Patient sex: M
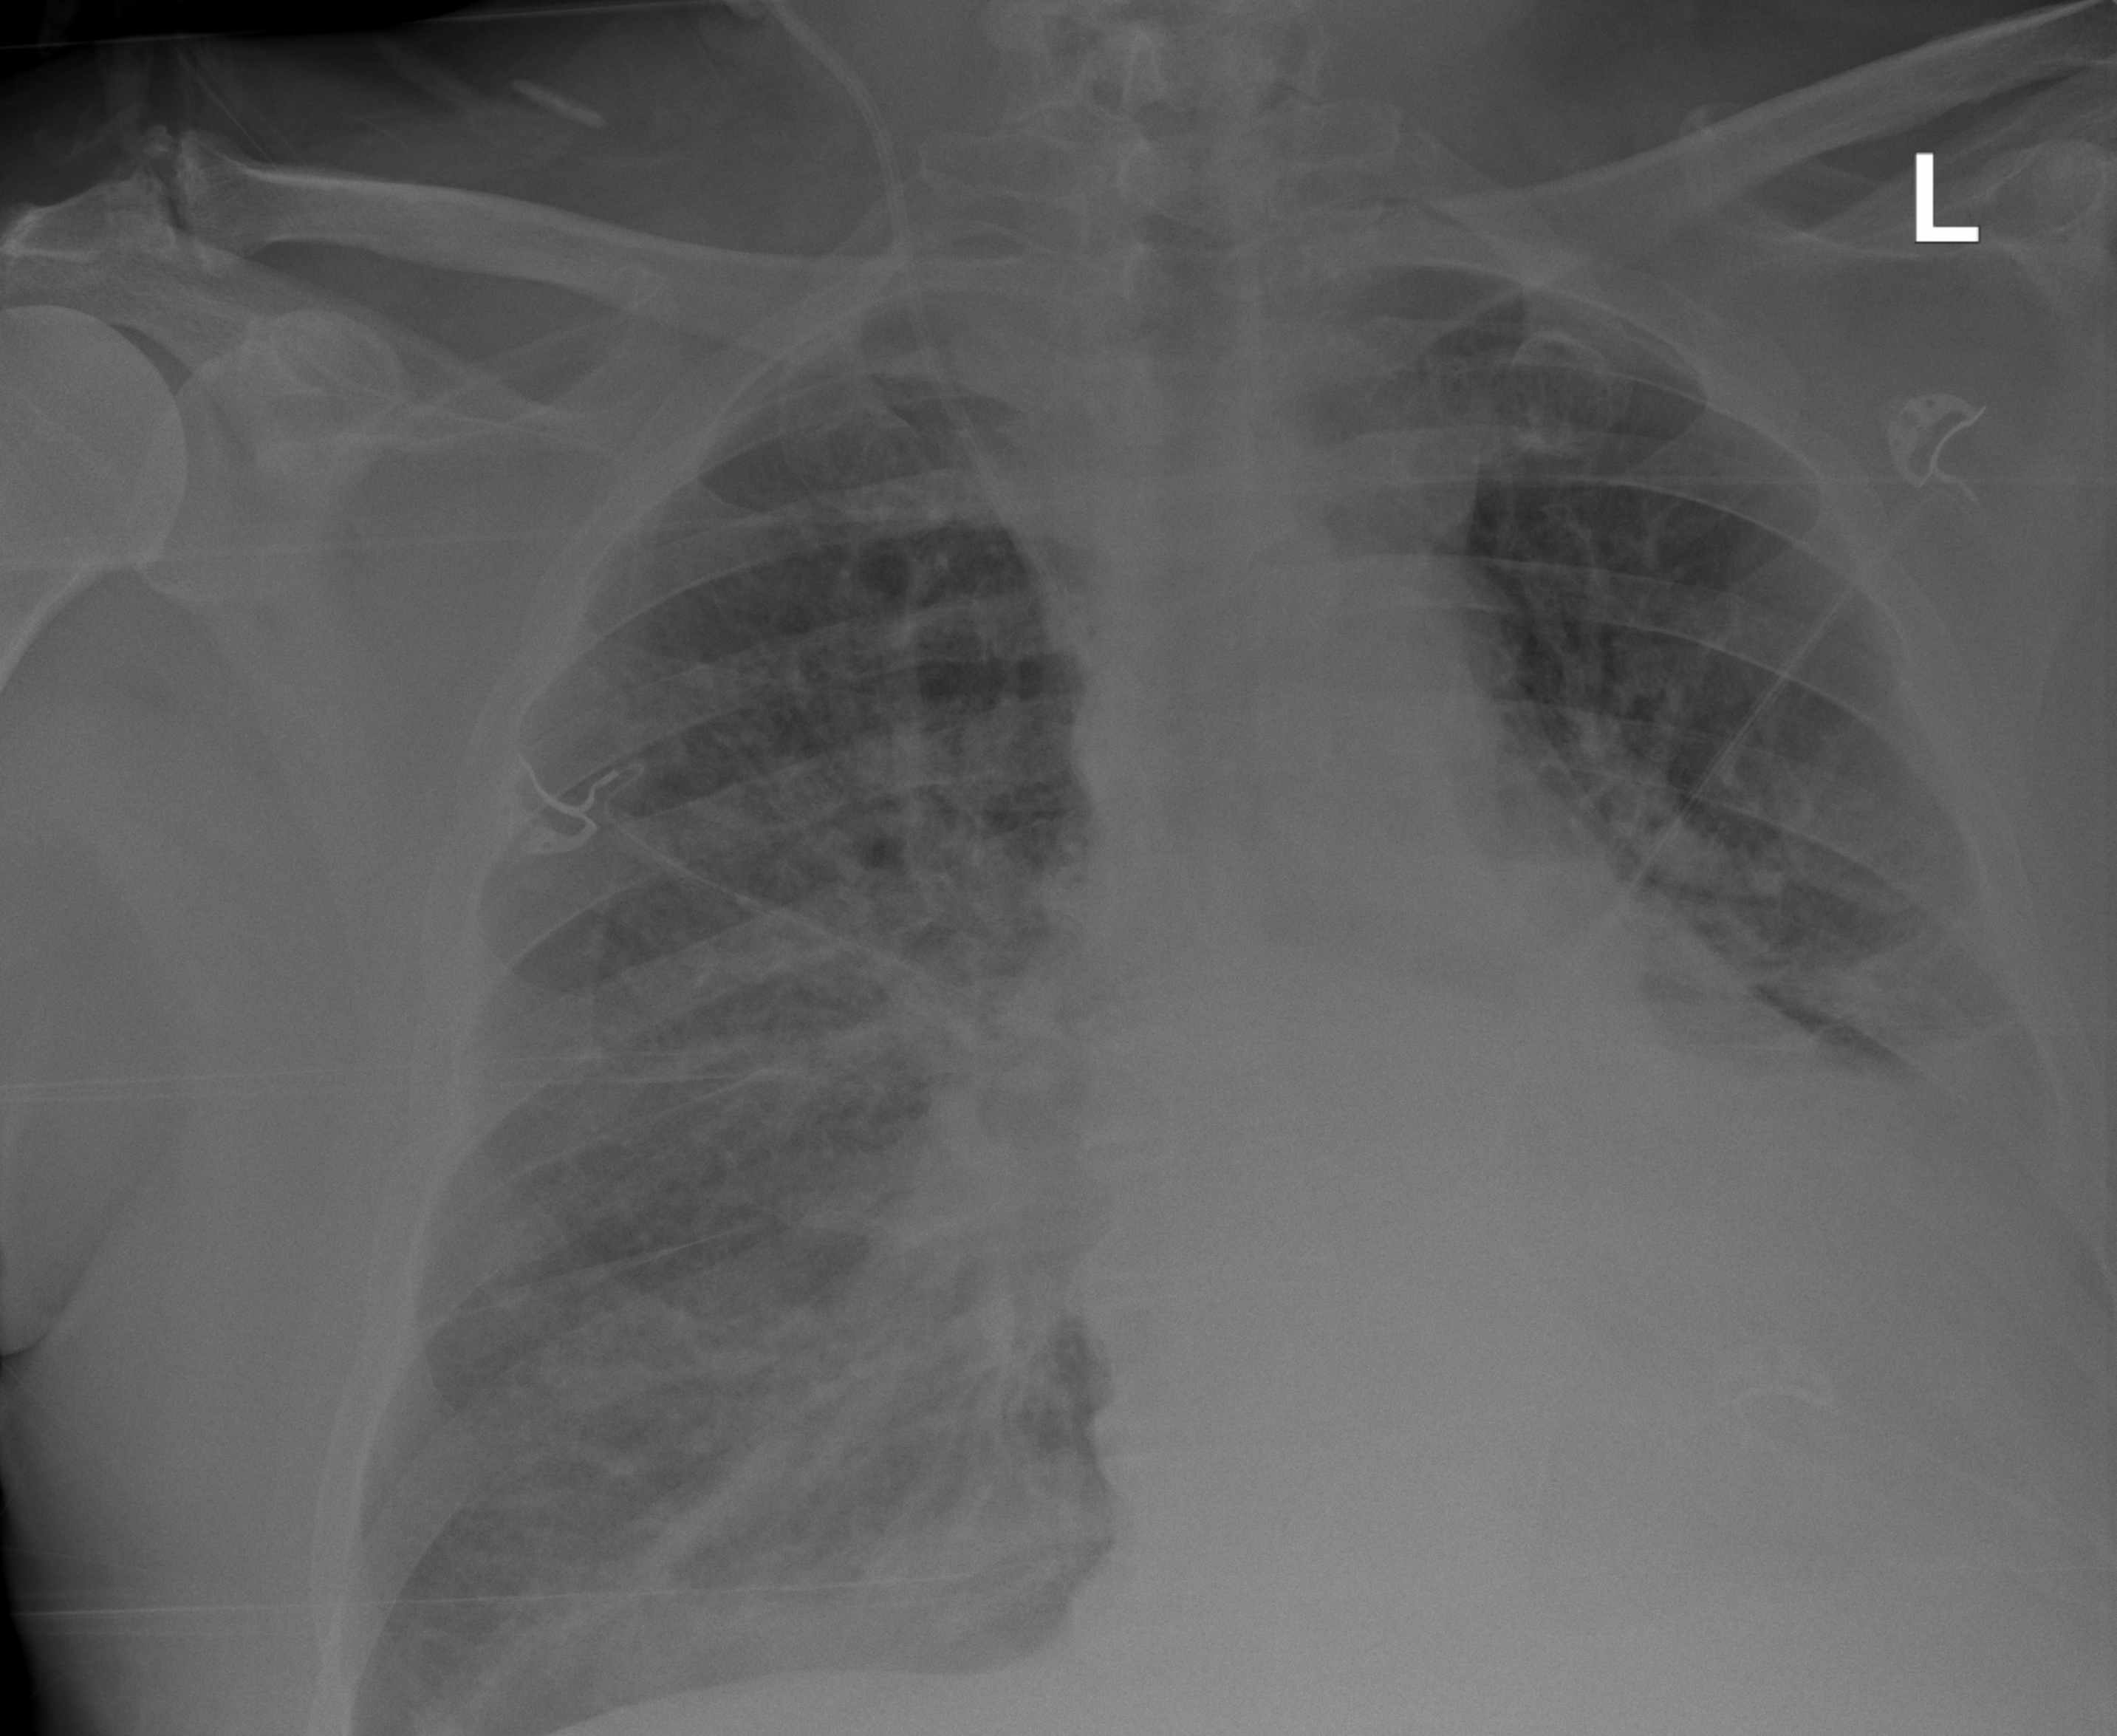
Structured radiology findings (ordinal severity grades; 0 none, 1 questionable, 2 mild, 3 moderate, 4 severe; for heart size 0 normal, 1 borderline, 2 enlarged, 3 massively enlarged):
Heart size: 2
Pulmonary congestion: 0
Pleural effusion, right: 0
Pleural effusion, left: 3
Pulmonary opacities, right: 3
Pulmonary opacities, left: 3
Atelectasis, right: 3
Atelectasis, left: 3